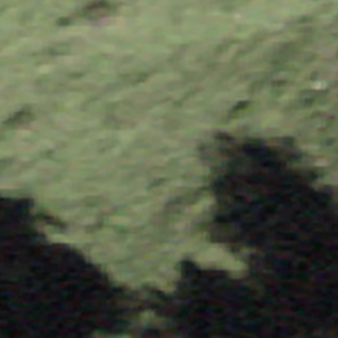
Label: other